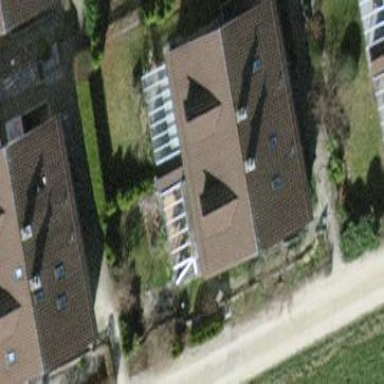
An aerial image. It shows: Semidetached house with gabled roof.